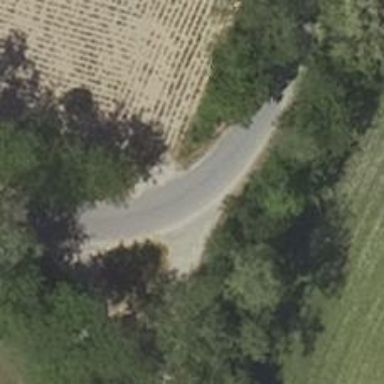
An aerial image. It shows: Unclassified road with asphalt surface.